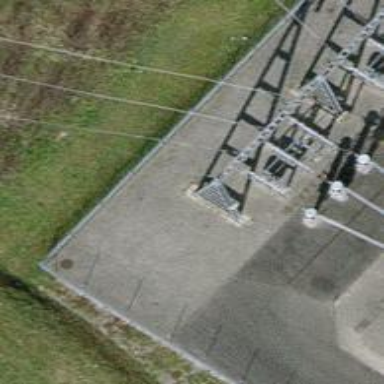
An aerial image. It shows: Power line in the image.